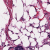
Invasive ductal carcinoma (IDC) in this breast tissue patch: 1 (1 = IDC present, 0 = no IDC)